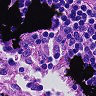
Metastatic tissue present: no